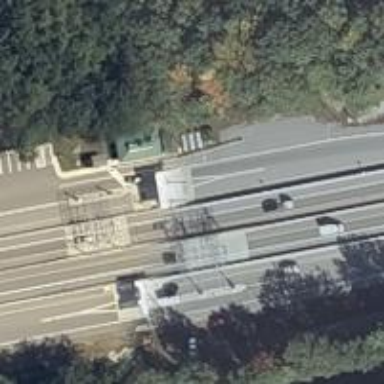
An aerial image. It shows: Toll gantry on the road.